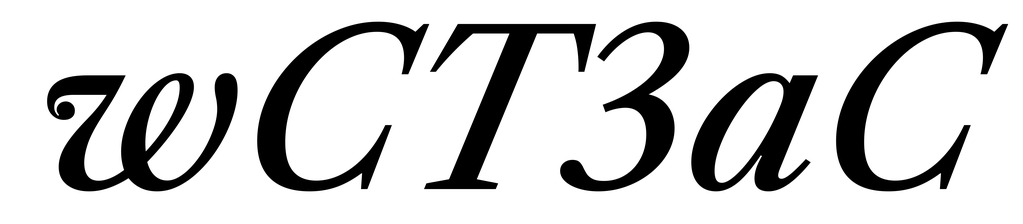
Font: LibreCaslonText-Italic_Medium_Italic